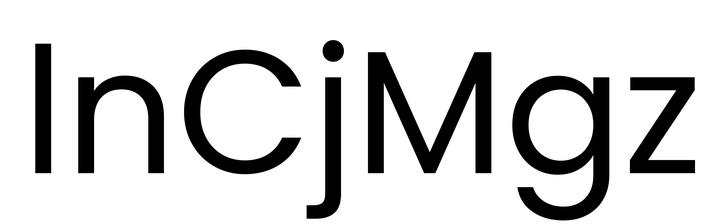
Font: Poppins-Regular